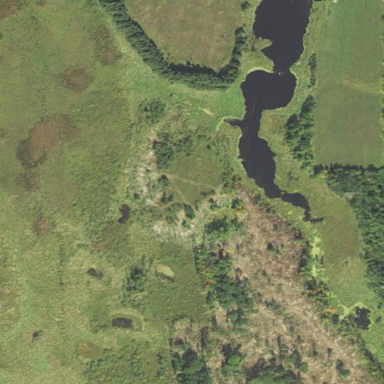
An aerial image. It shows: Nature reserve consisting of marsh wetland area.